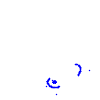
Particle: proton